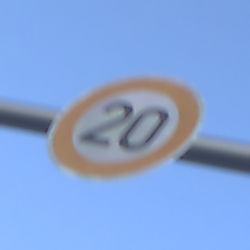
Verkehrszeichen: Geschwindigkeit20
Umgebung: Outdoor, RoadRail
Tageszeit: SunriseSunset
Wetter: Clear
Licht: Natural
Jahreszeit: NotSpecified
Kontrast: LowContrast